Brain MRI, t1w sequence, axial 2D slice.
Patient: age 34, sex F, weight 95 kg, height 1.95 m
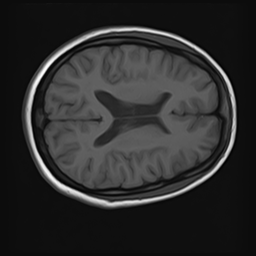